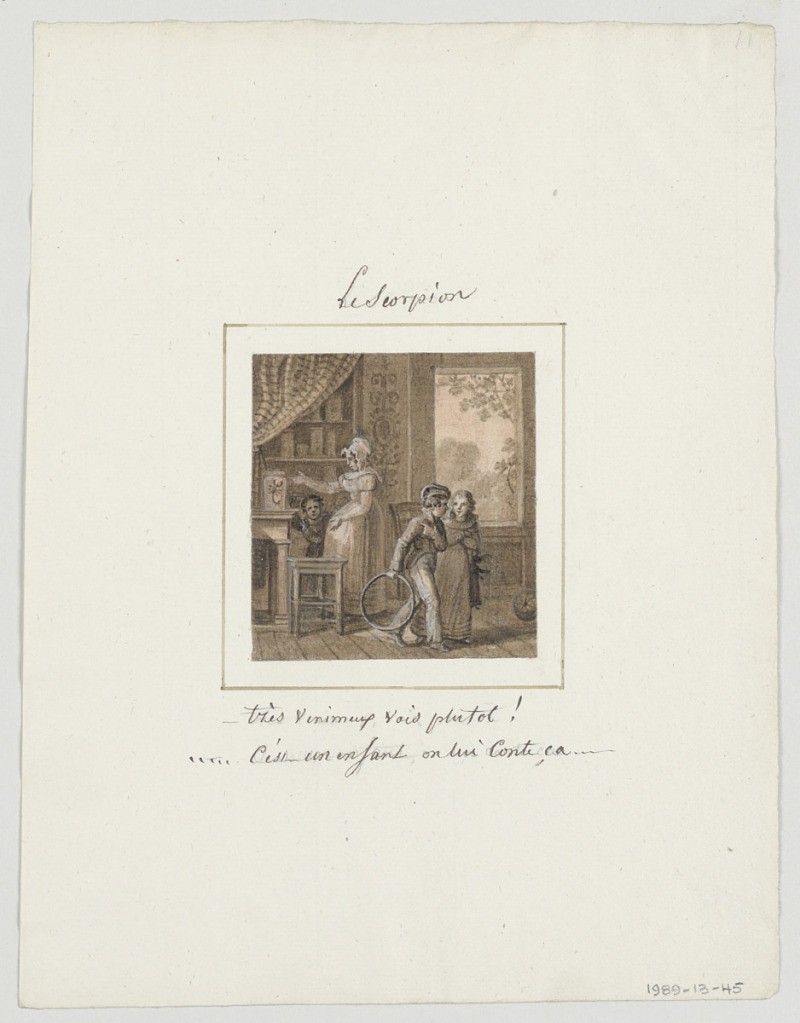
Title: Design for a Painted Porcelain Plate, Le Scorpion (Scorpio) from le Zodiaque Travesti (The Farcical Zodiac) Service
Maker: Jean Charles Develly, French, 1783 - 1849
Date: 1824
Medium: Pen and brown ink, brush and brown, black wash, white gouache, pink, tan watercolor, white gouache, red crayon, graphite on cream laid paper mounted on cream laid paper, image bordered in pen and brown ink
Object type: Drawing
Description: Design for a painted porcelain plate, square format. Scene inside a house.  Figure of a woman, left of center middleground, points out a jar holding a scorpion to a young boy to her right.  Behind them, left background, partially draped with a striped fabric, are shelves holding canisters. A young girl with boy holding a hoop in his right hand, right foreground, discuss the scorpion. A large window/door, right background, shows a view of trees.